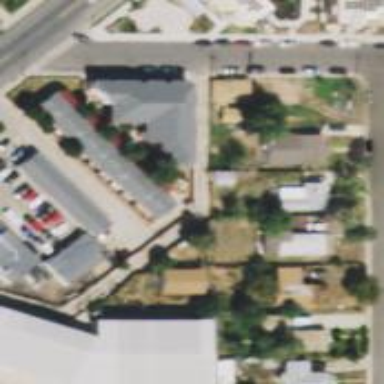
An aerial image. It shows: Alley classified as service road.